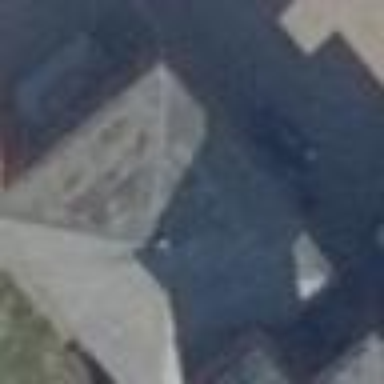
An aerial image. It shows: Building with hipped roof design.